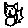
Label: cat